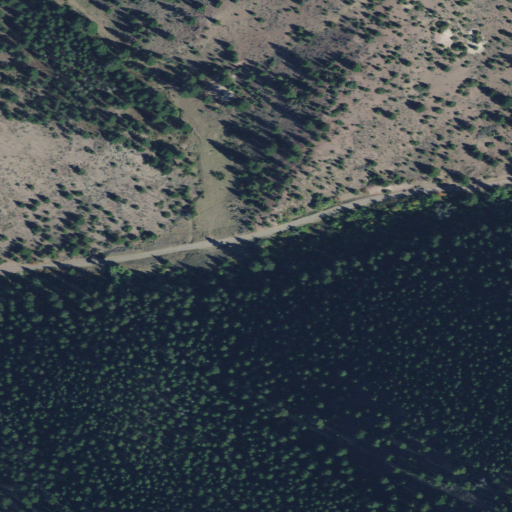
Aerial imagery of valley in Montana named Upper Number Two Gulch containing evergreen forest, grassland, shrub, and open development